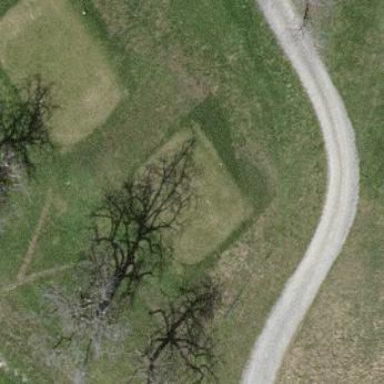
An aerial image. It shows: Grassy area designated as golf tee.